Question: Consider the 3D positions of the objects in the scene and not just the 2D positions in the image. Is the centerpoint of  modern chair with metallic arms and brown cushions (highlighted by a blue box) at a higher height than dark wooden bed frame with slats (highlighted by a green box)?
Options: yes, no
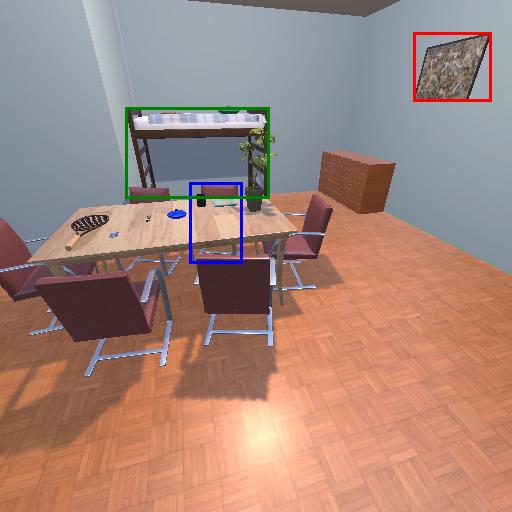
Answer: yes